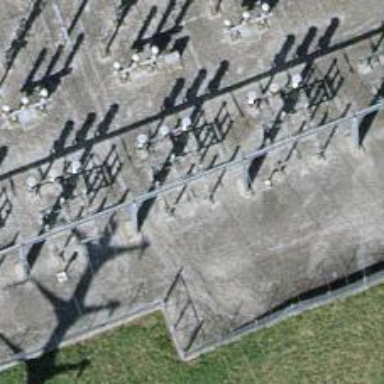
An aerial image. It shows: Insulator used in power equipment.